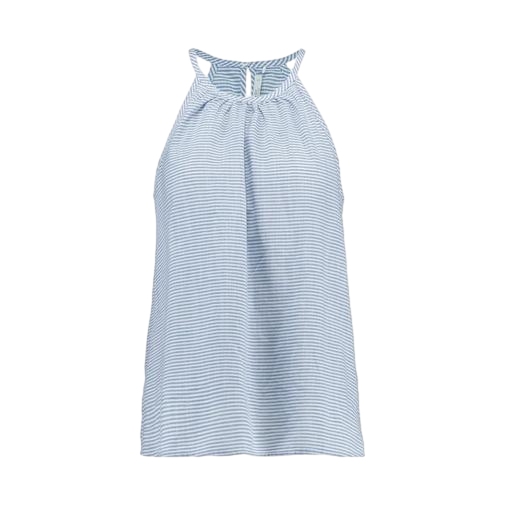
blue and white tank top, blue sleeveless striped blouse, blue striped tank top, white background